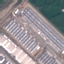
Land use / land cover: Industrial